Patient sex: M
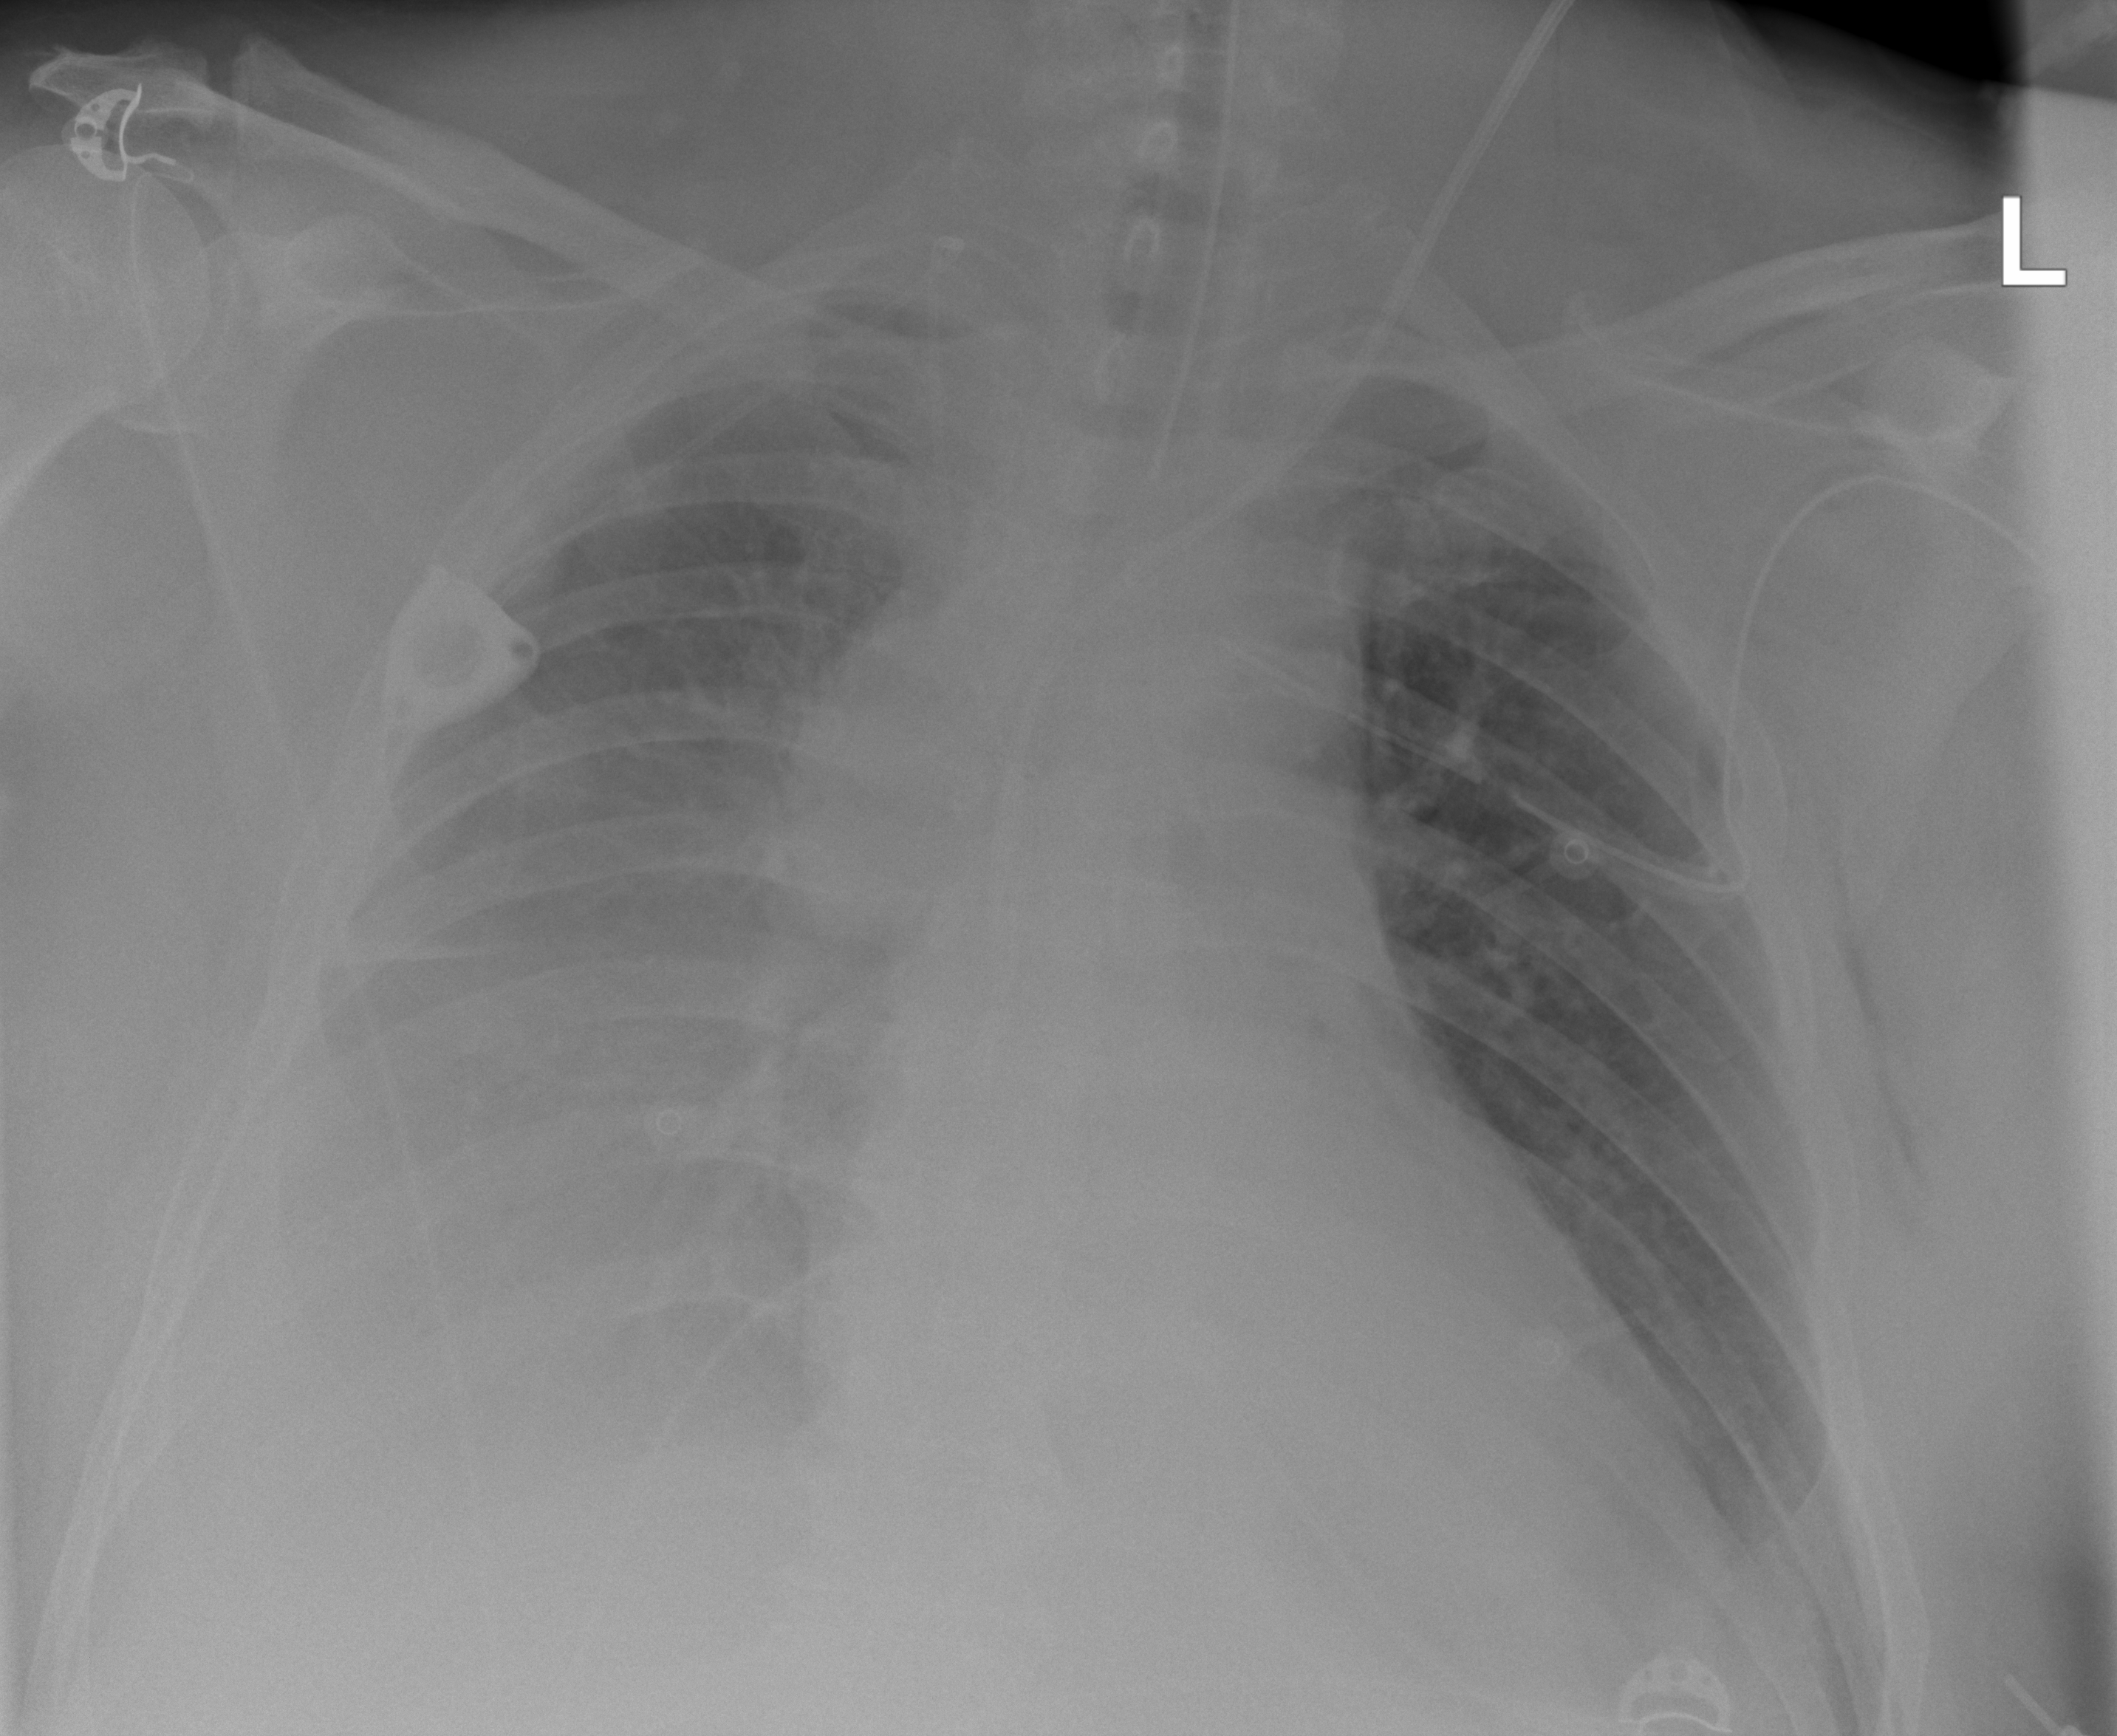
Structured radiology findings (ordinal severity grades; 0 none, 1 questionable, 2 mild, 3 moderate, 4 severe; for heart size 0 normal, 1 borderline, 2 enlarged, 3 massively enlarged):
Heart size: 0
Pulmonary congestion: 0
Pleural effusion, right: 4
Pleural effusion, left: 2
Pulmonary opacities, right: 2
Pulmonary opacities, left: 0
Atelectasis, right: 3
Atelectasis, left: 2